Question: I am trying to implement simple MD5 for short strings (shorter than 64 bytes).
I am using algorithm from <URL>.
Everything compiles, but my result for string:
'''
"hello world"
'''
is:
'''
BB3BB65ED0EE1EE0BB22CB93C3CD5A8F
'''
while it should be:
'''
5EB63BBBE01EEED093CB22BB8F5ACDC3
'''
The full code is here:
'''
program Prog;
uses Classes, SysUtils;
function leftrotate(x, c: Cardinal): Cardinal;
begin
leftrotate := (x shl c) or (x shr (32-c));
end;
const s: array[0..63] of Cardinal = (
7, 12, 17, 22, 7, 12, 17, 22, 7, 12, 17, 22, 7, 12, 17, 22,
5, 9, 14, 20, 5, 9, 14, 20, 5, 9, 14, 20, 5, 9, 14, 20,
4, 11, 16, 23, 4, 11, 16, 23, 4, 11, 16, 23, 4, 11, 16, 23,
6, 10, 15, 21, 6, 10, 15, 21, 6, 10, 15, 21, 6, 10, 15, 21 );
K: array[0..63] of Cardinal = (
$d76aa478, $e8c7b756, $242070db, $c1bdceee,
$f57c0faf, $4787c62a, $a8304613, $fd469501,
$698098d8, $8b44f7af, $ffff5bb1, $895cd7be,
$6b901122, $fd987193, $a679438e, $49b40821,
$f61e2562, $c040b340, $265e5a51, $e9b6c7aa,
$d62f105d, $<PHONE>, $d8a1e681, $e7d3fbc8,
$21e1cde6, $c33707d6, $f4d50d87, $455a14ed,
$a9e3e905, $fcefa3f8, $676f02d9, $8d2a4c8a,
$fffa3942, $8771f681, $6d9d6122, $fde5380c,
$a4beea44, $4bdecfa9, $f6bb4b60, $bebfbc70,
$289b7ec6, $eaa127fa, $d4ef3085, $04881d05,
$d9d4d039, $e6db99e5, $1fa27cf8, $c4ac5665,
$f4292244, $432aff97, $ab9423a7, $fc93a039,
$655b59c3, $8f0ccc92, $ffeff47d, $85845dd1,
$6fa87e4f, $fe2ce6e0, $a3014314, $4e0811a1,
$f7537e82, $bd3af235, $2ad7d2bb, $eb86d391 );
var a0,b0,c0,d0, a,b,c,d, f,g,dTemp: Cardinal;
Len: Integer;
Msg: array[0..63] of Char;
M: array[0..15] of Cardinal absolute Msg; //break chunk into sixteen 32-bit words M[j]
Str: String;
i: Integer;
ff: TFileStream;
wait: Char;
begin
a0 := $67452301;
b0 := $efcdab89;
c0 := $98badcfe;
d0 := $<PHONE>;
Str := 'hello world';
Len := Length(Str);
FillChar(Msg, 64, 0);
for i:=1 to Len do Msg[i-1] := Str[i];
//append "1" bit to message
Msg[Len] := chr(128);
//append original length in bits mod (2 pow 64) to message
Msg[63-7] := chr(8*Len); //Update thanks to @MBo
//Process each 512-bit chunk of message- 1 only have 1 chunk
//TEST dump
// ff := TFileStream.create('test.txt', fmCreate);
// ff.write(msg, 64);
// ff.free;
//Initialize hash value for this chunk:
A := a0;
B := b0;
C := c0;
D := d0;
//Main loop:
for i := 0 to 63 do begin
if (i>=0) and (i<=15) then begin
F := (B and C) or ((not B) and D);
g := i;
end
else if (i>=16) and (i<=31) then begin
F := (D and B) or ((not D) and C);
g := (5*i + 1) mod 16;
end
else if (i>=32) and (i<=47) then begin
F := B xor C xor D;
g := (3*i + 5) mod 16;
end
else if (i>=48) and (i<=63) then begin
F := C xor (B or (not D));
g := (7*i) mod 16;
end;
dTemp := D;
D := C;
C := B;
B := B + leftrotate((A + F + K[i] + M[g]), s[i]);
A := dTemp;
end;
//Add this chunk's hash to result so far:
a0 := a0 + A;
b0 := b0 + B;
c0 := c0 + C;
d0 := d0 + D;
//This should give 5EB63BBBE01EEED093CB22BB8F5ACDC3
Writeln( IntToHex(a0,8) + IntToHex(b0,8) + IntToHex(c0,8) +IntToHex(d0,8) );
Readln(wait);
end.
'''
You can try the code online here:
<URL>
And here's dump of my prepared chunk just before main loop (test.txt):

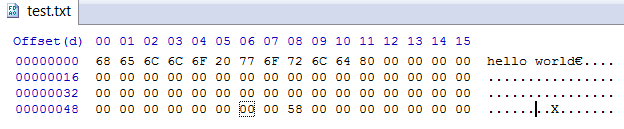
Answer: The last step is wrong:
'''
a0 := a0 + A;
b0 := b0 + B;
c0 := c0 + C;
d0 := d0 + D;
'''
it should change endianess:
'''
a0 := Swap32(a0 + A);
b0 := Swap32(b0 + B);
c0 := Swap32(c0 + C);
d0 := Swap32(d0 + D);
function Swap32(ALong: Cardinal): Cardinal; Assembler;
asm
BSWAP eax
end;
'''
and then it's good.